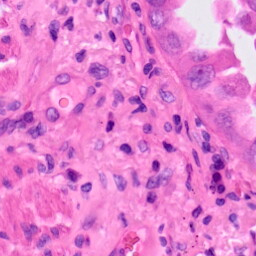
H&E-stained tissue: Lung